Current action and preconditions to check: trajectory_clear

Your task: For each precondition in the list above, predict whether it will hold at this action.

Consider the current scene as observed from the mobile robot's camera, and analyze the predicted future states of all dynamic agents (e.g., people, animals, vehicles, or any moving entities) within the NEXT SECOND.

IMPORTANT: Only answer "very likely" if you are absolutely certain—based on strong, clear evidence—that a dynamic agent will violate the precondition in the predicted future state. Do NOT answer "very likely" for unlikely, ambiguous, or low-probability risks.

Ask yourself for each precondition: Is there a high probability, with clear and convincing evidence, that the predicted future states of any dynamic agent will interfere with the predicted future state of the currently executing action within the NEXT SECOND, causing that precondition to fail?

Assess the risk level based on these predictions. Use "likely" or "very likely" if motions create a clear risk of interference.

Use "neutral" or "improbable" if agents are nearby but their predicted paths are clearly diverging or non-conflicting.

Failure Risk Categories: "very improbable", "improbable", "neutral", "likely", "very likely"

Answer Format: Output ONLY the probability_of_failure value from these categories: "very improbable", "improbable", "neutral", "likely", "very likely"

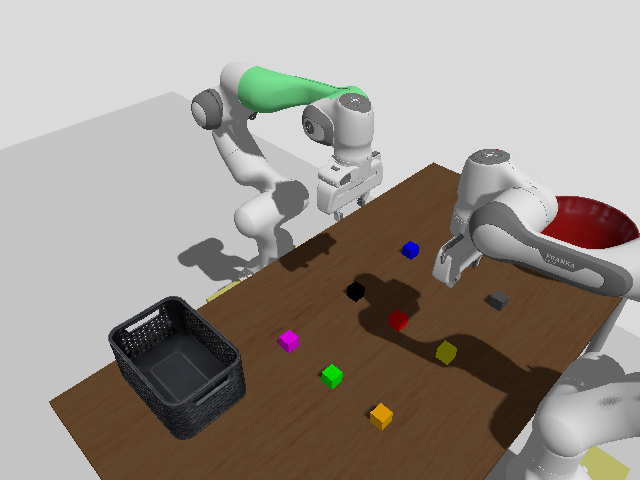

Answer: improbable